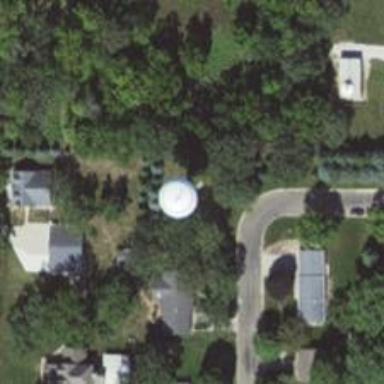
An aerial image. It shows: Water tower that is man-made.